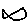
Label: fish